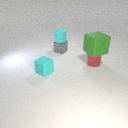
small red metal cylinder to the right of small gray metal cube